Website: macys
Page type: gifting
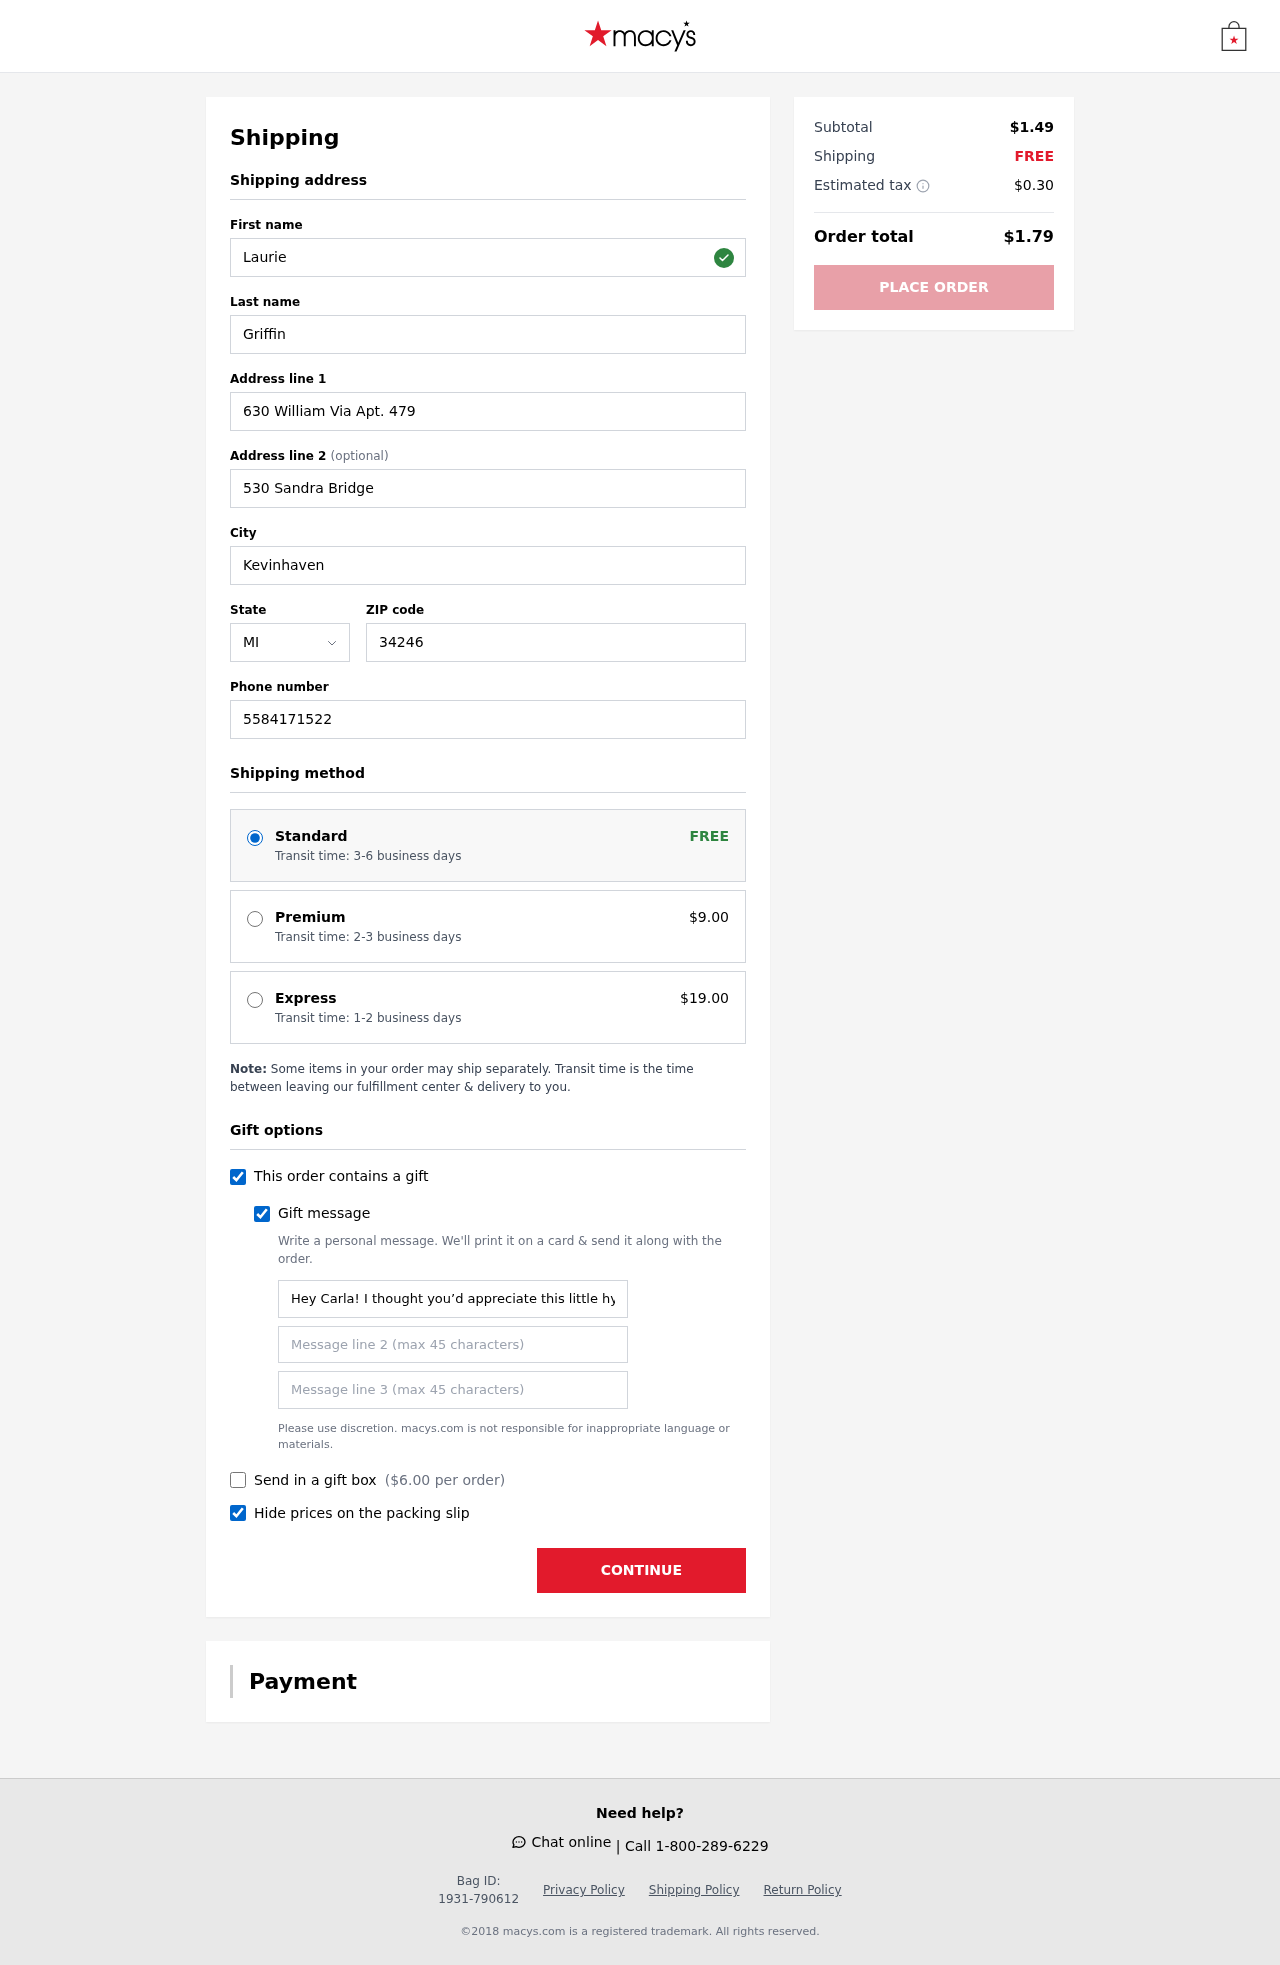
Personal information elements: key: PII_STATE_ABBR
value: MI
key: PII_FIRSTNAME
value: Laurie
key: PII_LASTNAME
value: Griffin
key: PII_STREET
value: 630 William Via Apt. 479
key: PII_STREET2
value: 530 Sandra Bridge
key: PII_CITY
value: Kevinhaven
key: PII_POSTCODE
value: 34246
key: PII_PHONE
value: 5584171522
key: PII_GIFT_MESSAGE
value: Hey Carla! I thought you’d appreciate this little hydration boost to keep you refreshed throughout your busy days. Cheers to staying energized and taking on every moment! Laurie
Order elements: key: ORDER_SHIPPING_STANDARD
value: Transit time: 3-6 business days
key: ORDER_SHIPPING_PREMIUM
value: Transit time: 2-3 business days
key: ORDER_SHIPPING_PREMIUM_PRICE
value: $9.00
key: ORDER_SHIPPING_EXPRESS
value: Transit time: 1-2 business days
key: ORDER_SHIPPING_EXPRESS_PRICE
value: $19.00
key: ORDER_GIFT_BOX_PRICE
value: $6.00
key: ORDER_SUBTOTAL
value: $1.49
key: ORDER_SHIPPING_COST
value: FREE
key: ORDER_TAX
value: $0.30
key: ORDER_TOTAL
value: $1.79